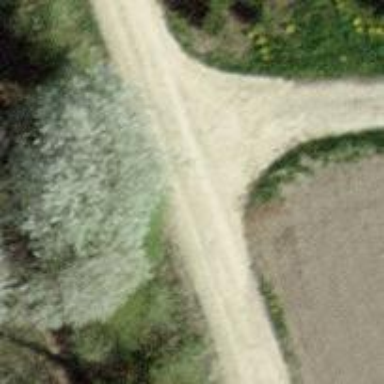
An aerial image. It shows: Gravel track with grade3 tracktype.